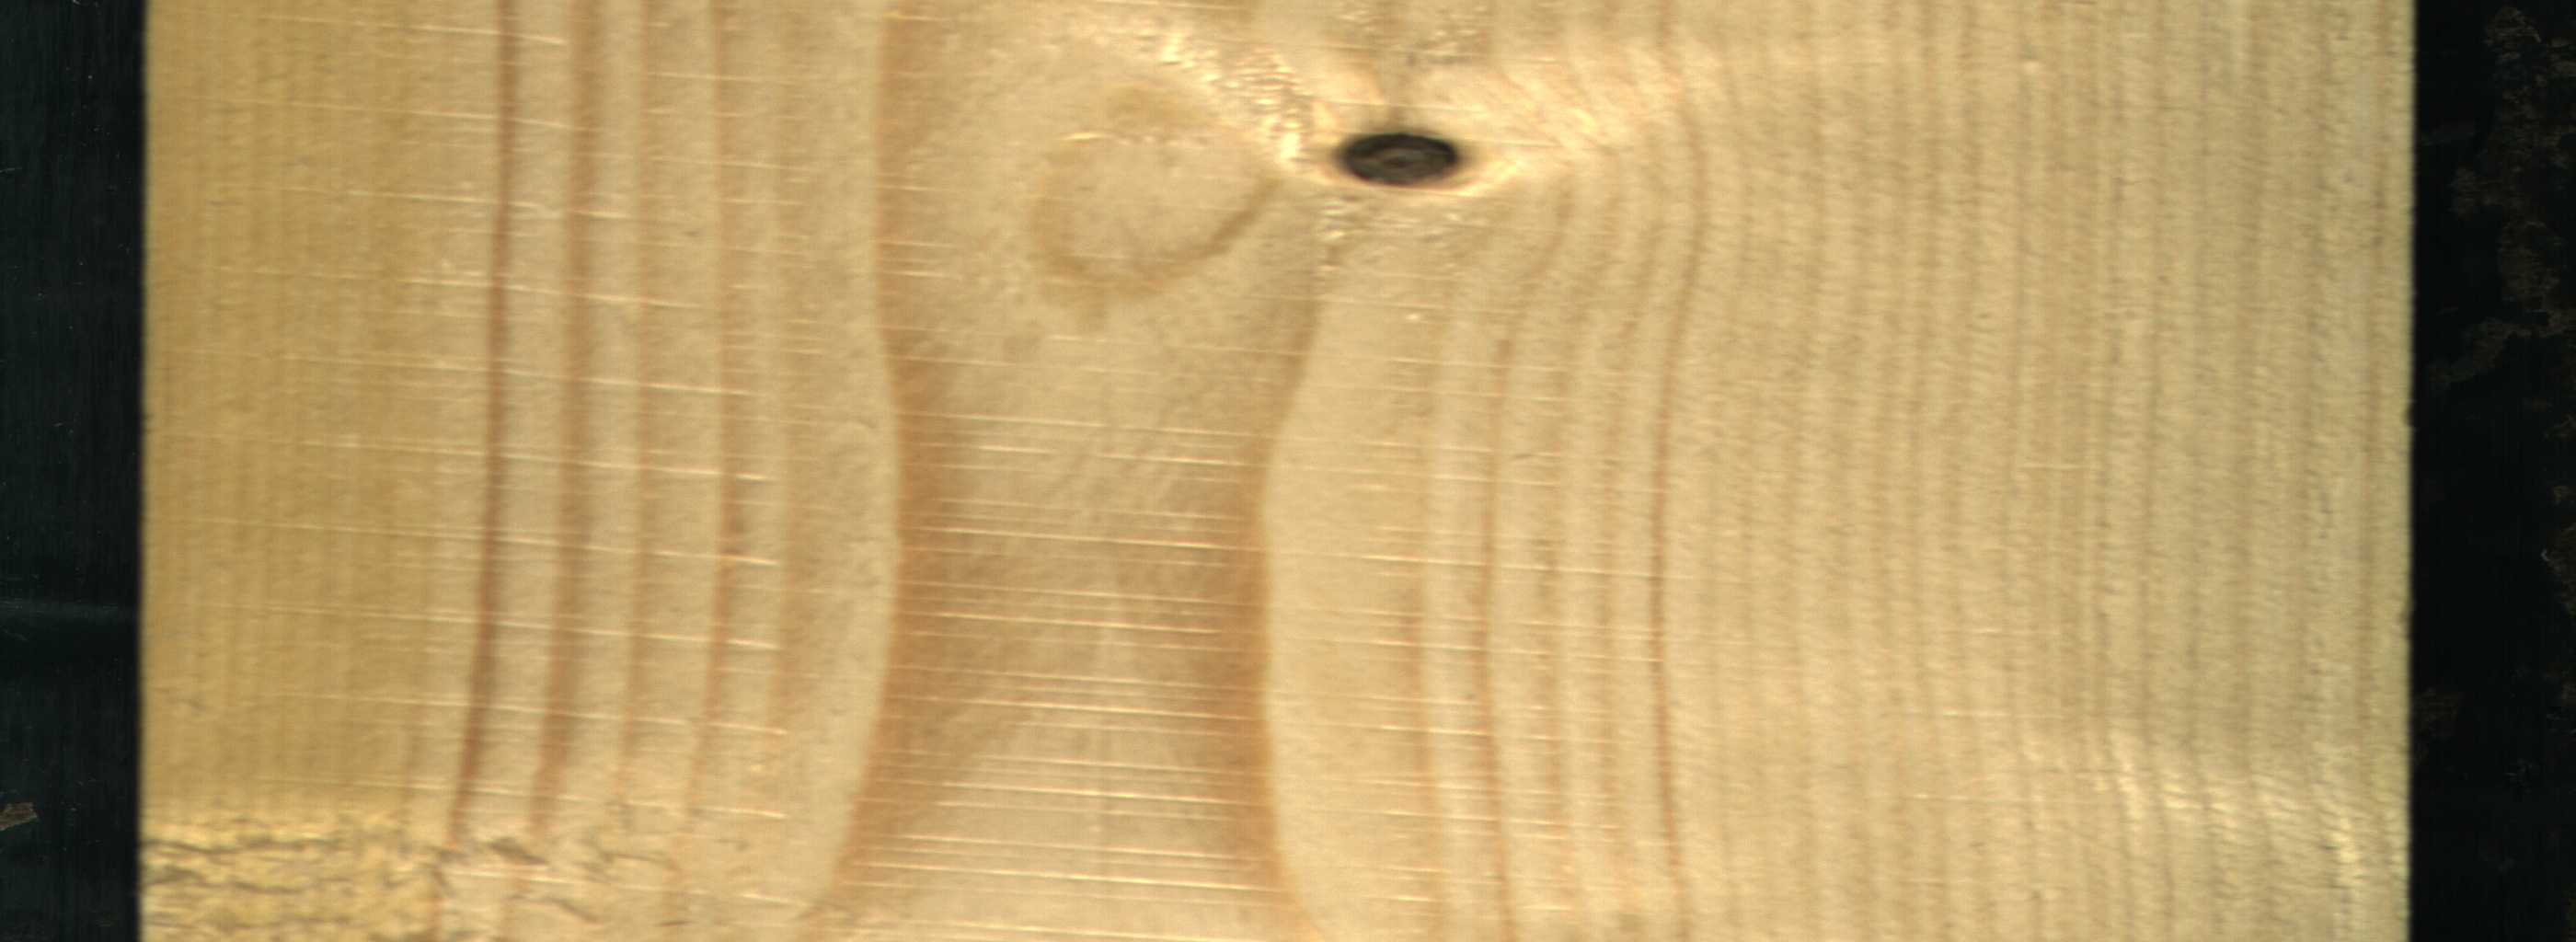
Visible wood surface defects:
Dead_Knot